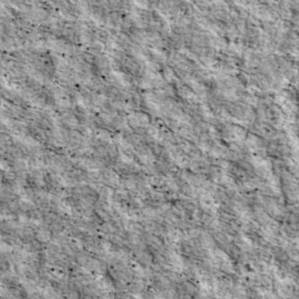
Label: non_frost